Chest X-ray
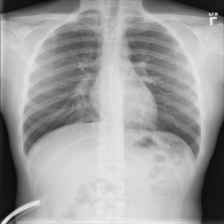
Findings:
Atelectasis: negative
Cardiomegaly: negative
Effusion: negative
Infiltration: negative
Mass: negative
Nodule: negative
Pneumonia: negative
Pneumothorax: negative
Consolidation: negative
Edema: negative
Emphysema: negative
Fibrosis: negative
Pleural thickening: negative
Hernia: negative